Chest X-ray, PA view. Patient: 53 years old, sex M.
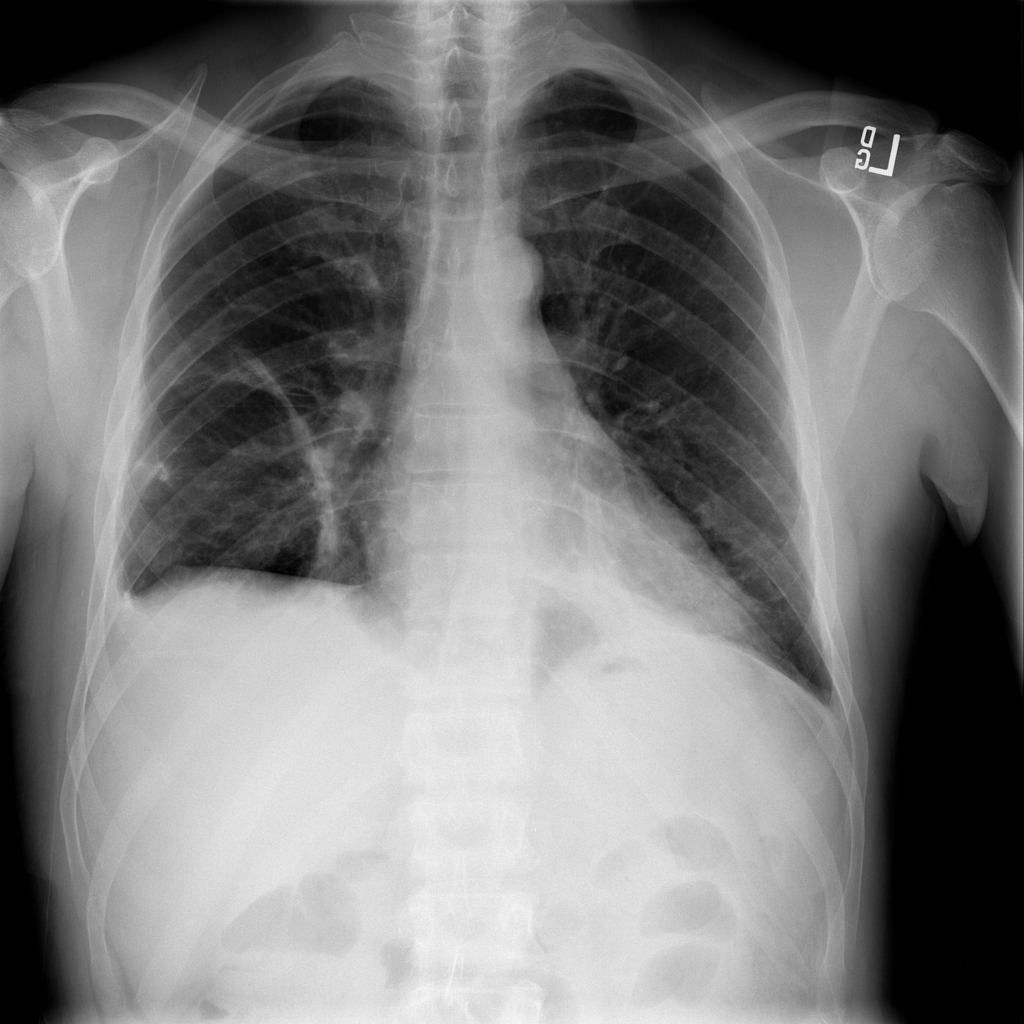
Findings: Atelectasis